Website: home-depot
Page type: billing-address
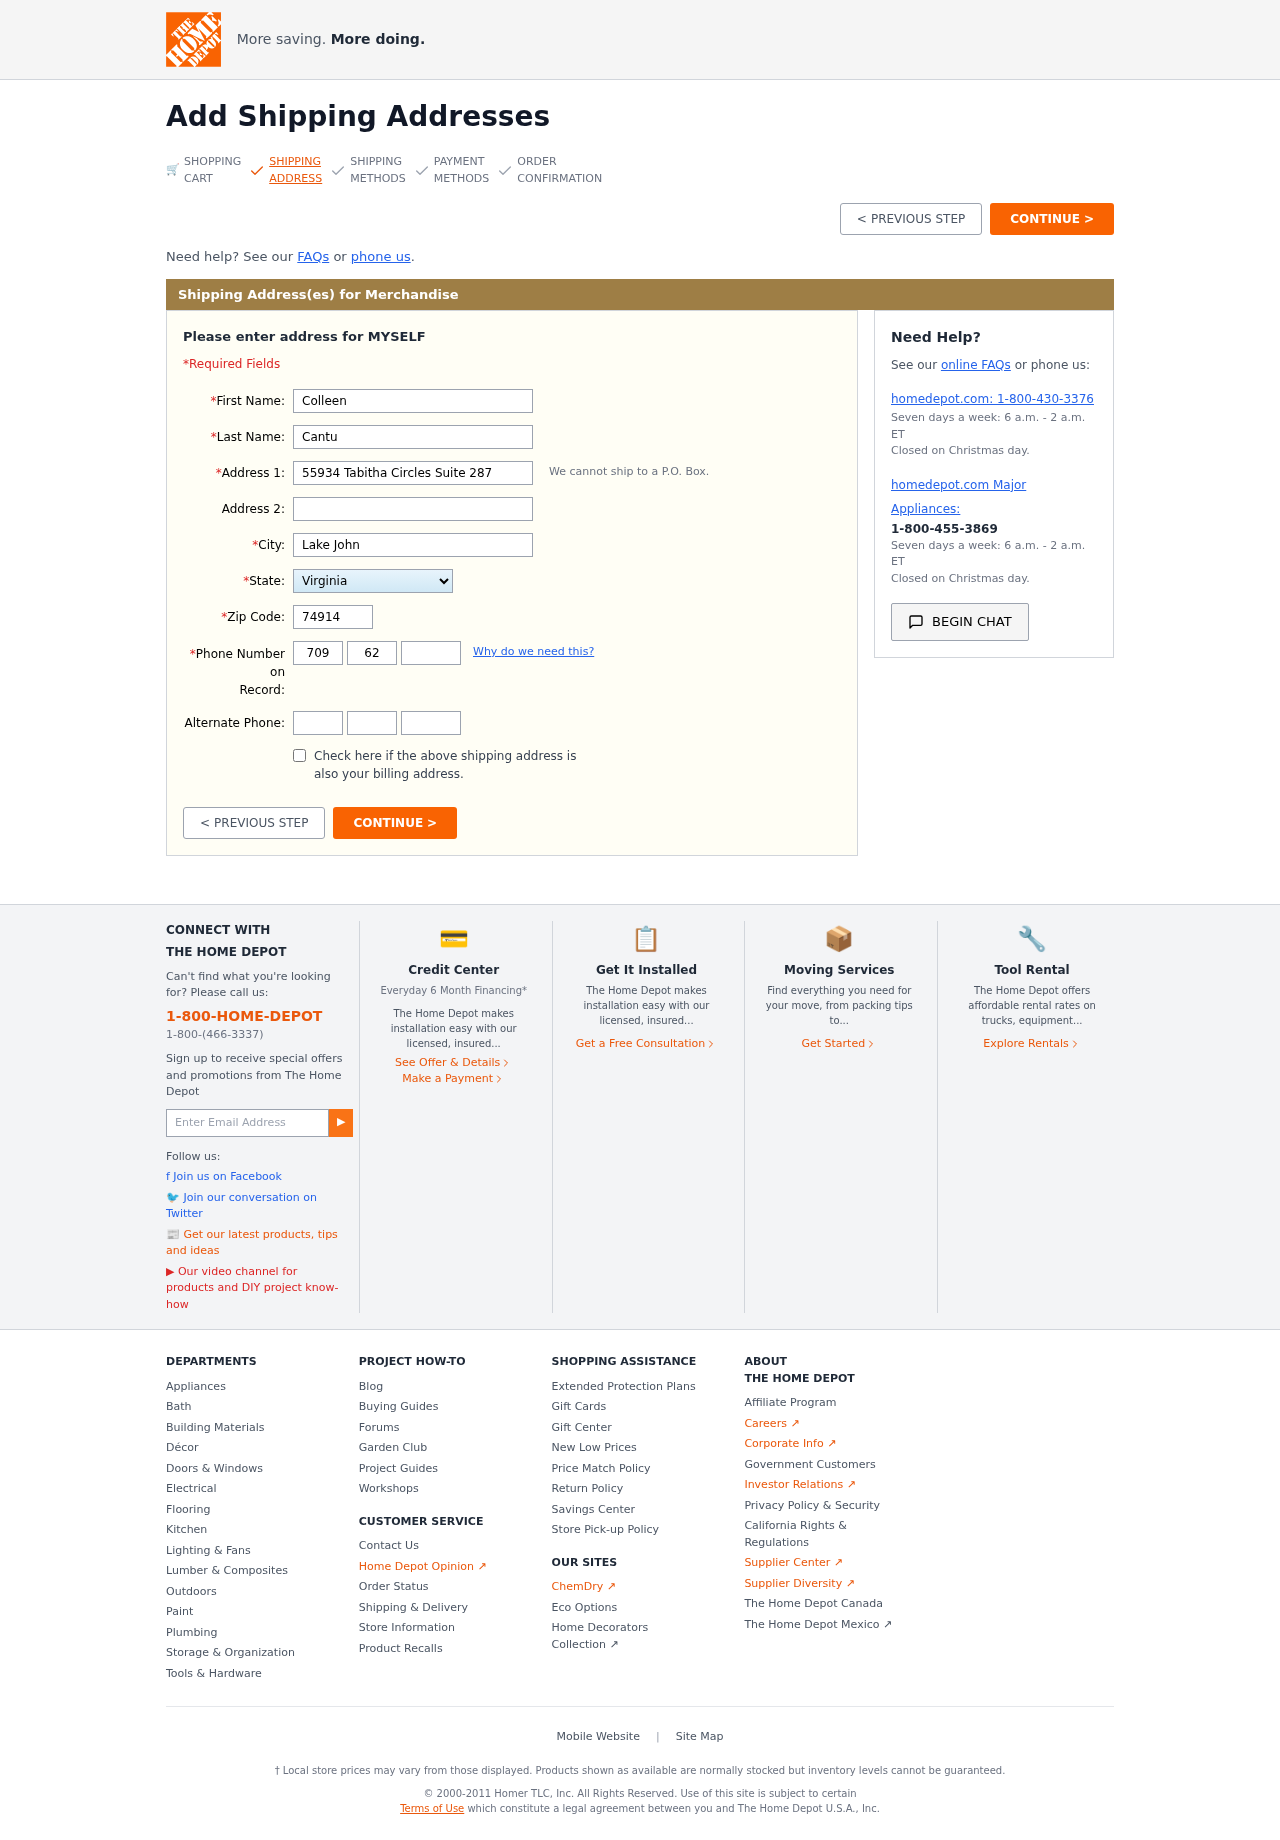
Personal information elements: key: PII_STATE
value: Virginia
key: PII_FIRSTNAME
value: Colleen
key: PII_LASTNAME
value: Cantu
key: PII_STREET
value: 55934 Tabitha Circles Suite 287
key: PII_CITY
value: Lake John
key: PII_POSTCODE
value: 74914
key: PII_PHONE_AREA
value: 709
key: PII_PHONE_PREFIX
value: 626
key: PII_PHONE_LINE
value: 6567